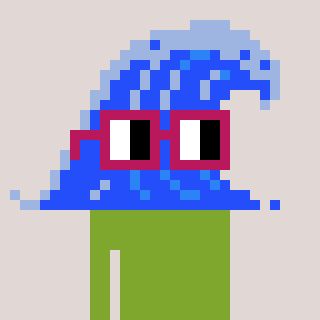
a pixel art character with square dark red glasses, a wave-shaped head and a slimegreen-colored body on a warm background